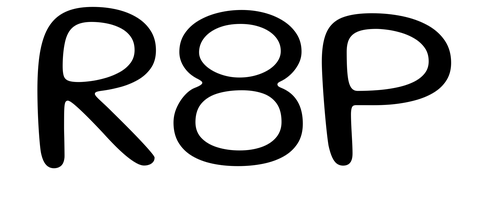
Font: Gluten_Light